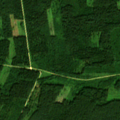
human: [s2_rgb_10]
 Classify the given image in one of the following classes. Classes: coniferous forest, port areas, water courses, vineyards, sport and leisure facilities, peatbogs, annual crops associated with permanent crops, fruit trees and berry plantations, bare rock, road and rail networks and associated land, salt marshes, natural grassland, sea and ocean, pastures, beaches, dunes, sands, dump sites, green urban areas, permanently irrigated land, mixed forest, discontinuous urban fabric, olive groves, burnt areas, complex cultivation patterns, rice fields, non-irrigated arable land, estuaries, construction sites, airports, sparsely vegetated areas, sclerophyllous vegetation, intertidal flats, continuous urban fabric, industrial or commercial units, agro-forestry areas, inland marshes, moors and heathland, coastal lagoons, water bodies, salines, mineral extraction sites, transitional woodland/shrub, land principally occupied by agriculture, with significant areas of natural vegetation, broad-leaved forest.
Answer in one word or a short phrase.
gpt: non-irrigated arable land, coniferous forest, mixed forest, transitional woodland/shrub